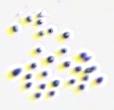
Label: Phaeocystis